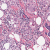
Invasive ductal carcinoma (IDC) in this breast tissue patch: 0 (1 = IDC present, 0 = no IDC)